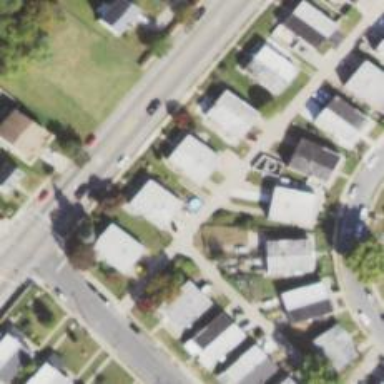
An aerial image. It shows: Alley classified as service road.